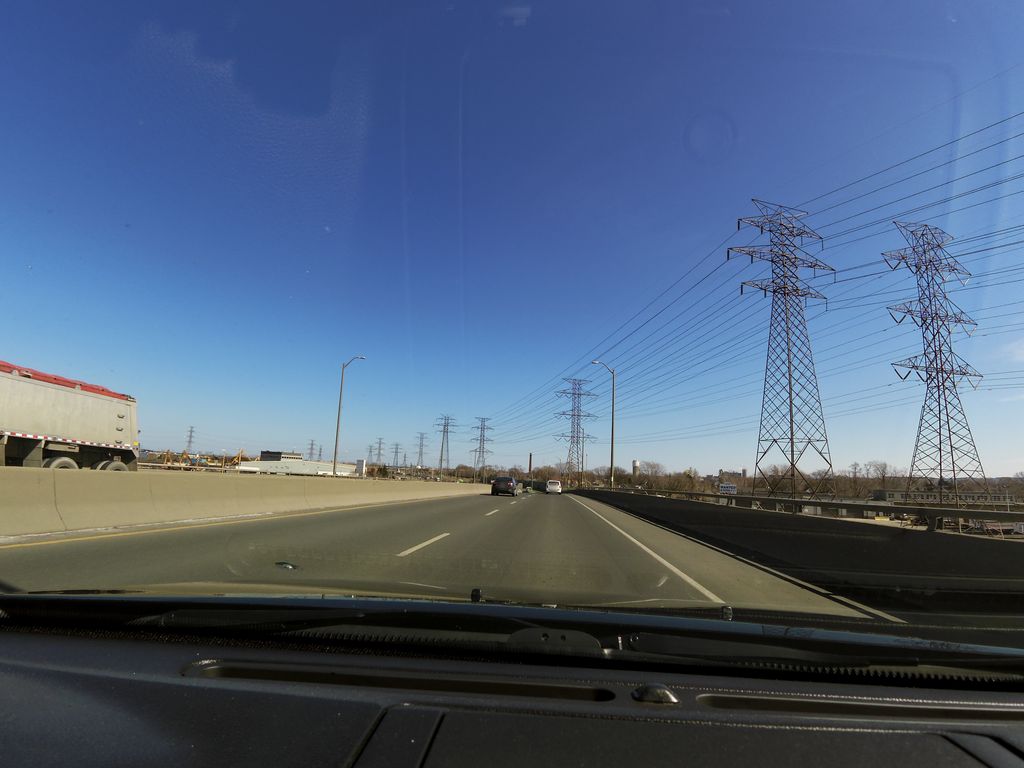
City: hamilton